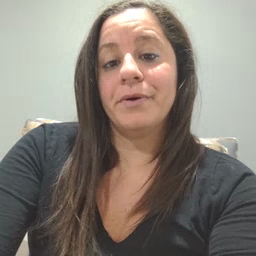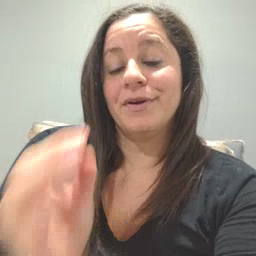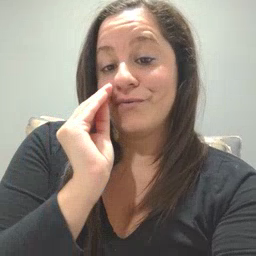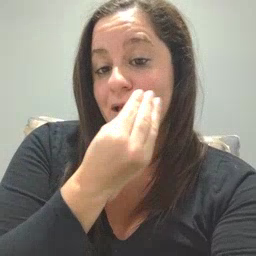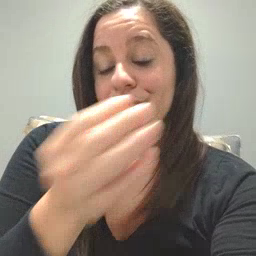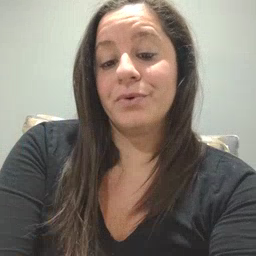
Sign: flower